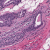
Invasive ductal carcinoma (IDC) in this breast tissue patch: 0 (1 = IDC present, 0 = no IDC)